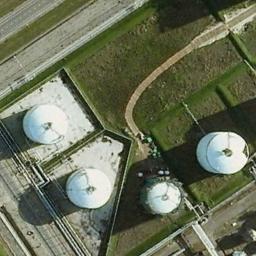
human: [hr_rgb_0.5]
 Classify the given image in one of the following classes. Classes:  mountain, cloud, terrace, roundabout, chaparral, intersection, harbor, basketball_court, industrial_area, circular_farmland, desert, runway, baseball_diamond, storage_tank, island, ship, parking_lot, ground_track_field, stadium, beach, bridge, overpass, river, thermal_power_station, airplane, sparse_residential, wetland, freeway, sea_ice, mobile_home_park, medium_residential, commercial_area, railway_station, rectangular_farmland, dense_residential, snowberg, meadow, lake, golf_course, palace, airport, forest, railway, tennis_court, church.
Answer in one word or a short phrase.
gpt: storage_tank